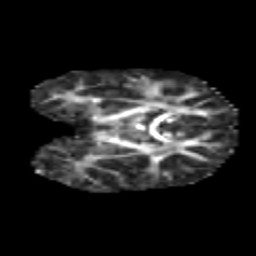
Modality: FA
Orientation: coronal
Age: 6
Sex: female
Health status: healthy